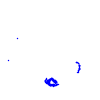
Particle: proton